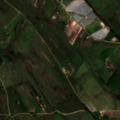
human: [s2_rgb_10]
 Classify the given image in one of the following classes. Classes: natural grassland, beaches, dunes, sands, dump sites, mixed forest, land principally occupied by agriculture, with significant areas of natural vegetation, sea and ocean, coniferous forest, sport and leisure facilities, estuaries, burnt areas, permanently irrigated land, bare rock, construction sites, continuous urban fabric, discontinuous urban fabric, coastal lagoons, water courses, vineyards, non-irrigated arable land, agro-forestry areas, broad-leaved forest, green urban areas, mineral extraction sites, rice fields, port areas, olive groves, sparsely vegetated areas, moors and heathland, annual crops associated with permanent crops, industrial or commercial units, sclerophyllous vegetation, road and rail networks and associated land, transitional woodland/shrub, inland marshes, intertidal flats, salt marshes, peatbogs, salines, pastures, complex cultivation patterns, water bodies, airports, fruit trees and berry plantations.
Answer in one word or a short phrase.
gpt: permanently irrigated land